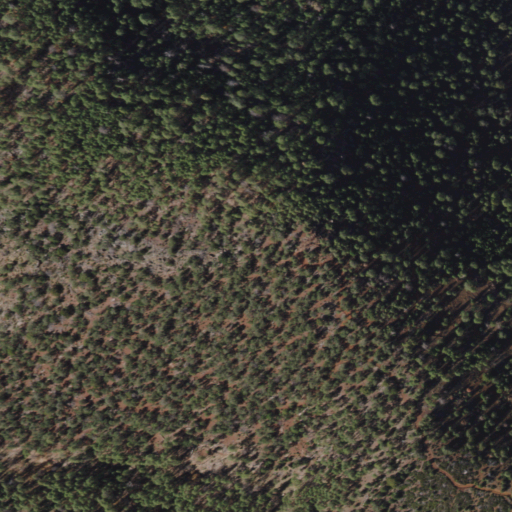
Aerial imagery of mountain in Arizona named Ziegler Mountain containing only evergreen forest